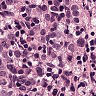
Metastatic tissue present: yes